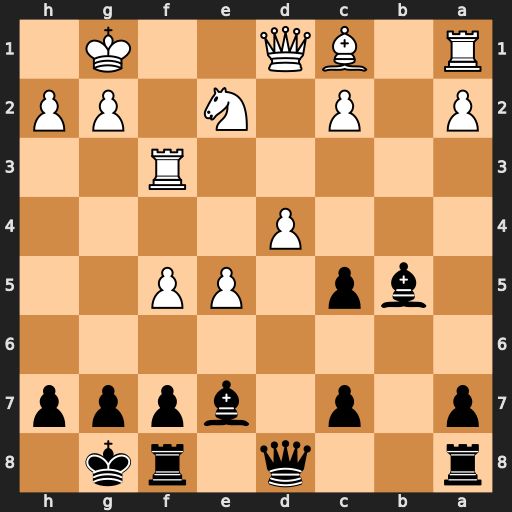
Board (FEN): r2q1rk1/p1p1bppp/8/1bp1PP2/3P4/5R2/P1P1N1PP/R1BQ2K1
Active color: b
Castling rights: -
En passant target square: -
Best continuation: Bxe2 Qxe2 Qxd4+ Qe3 Qxa1